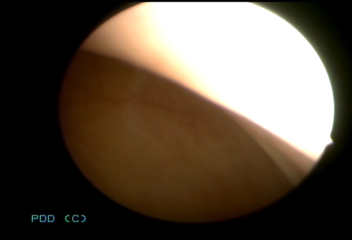
Modality: WLC
Class: Normal mucosa
Bladder cancer association: No